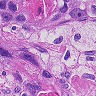
Metastatic tissue present: yes